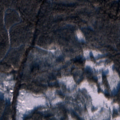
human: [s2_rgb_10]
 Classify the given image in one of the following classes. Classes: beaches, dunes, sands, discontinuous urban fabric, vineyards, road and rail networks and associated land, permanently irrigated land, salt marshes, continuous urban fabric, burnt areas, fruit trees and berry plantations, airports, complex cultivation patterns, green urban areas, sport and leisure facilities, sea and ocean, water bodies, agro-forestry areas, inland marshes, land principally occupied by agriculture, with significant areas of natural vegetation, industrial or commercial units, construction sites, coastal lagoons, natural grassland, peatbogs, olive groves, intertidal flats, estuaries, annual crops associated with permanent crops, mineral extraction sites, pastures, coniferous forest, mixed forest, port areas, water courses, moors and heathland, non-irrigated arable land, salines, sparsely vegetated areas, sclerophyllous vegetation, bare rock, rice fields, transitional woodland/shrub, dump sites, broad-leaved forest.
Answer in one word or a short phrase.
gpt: coniferous forest, transitional woodland/shrub, peatbogs